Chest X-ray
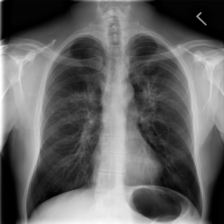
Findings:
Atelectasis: negative
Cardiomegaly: negative
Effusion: negative
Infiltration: positive
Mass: negative
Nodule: negative
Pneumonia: negative
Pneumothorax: negative
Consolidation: positive
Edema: negative
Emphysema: negative
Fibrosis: negative
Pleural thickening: negative
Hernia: negative